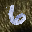
Label: 6